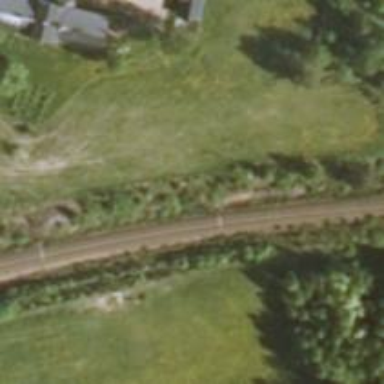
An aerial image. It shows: Railway track with continuous electrified contact line.